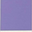
Piece: xx